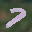
Label: 7